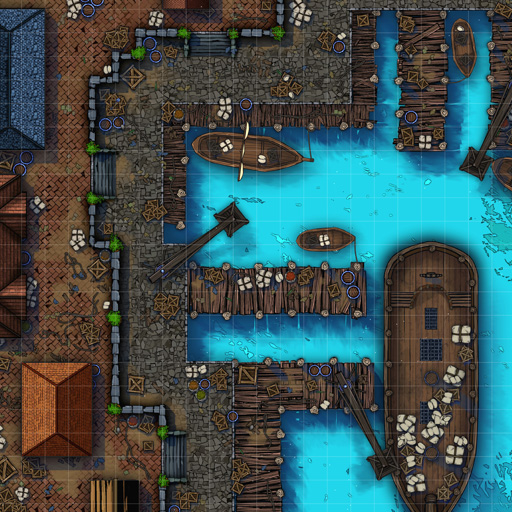
A D&D Grid Map village with docks crates boats water (City Port Map)